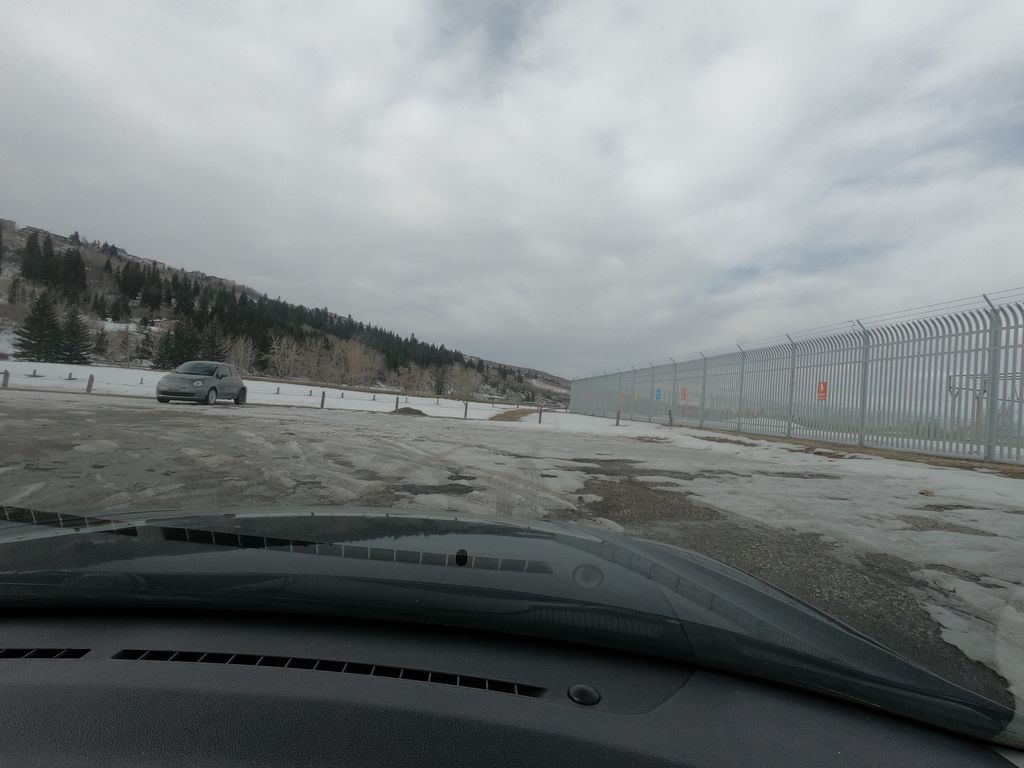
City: calgary